Field crop: tomato
Growth stage: 1
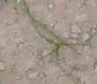
Species: cyperus